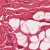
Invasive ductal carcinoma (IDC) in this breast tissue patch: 0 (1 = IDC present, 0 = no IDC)